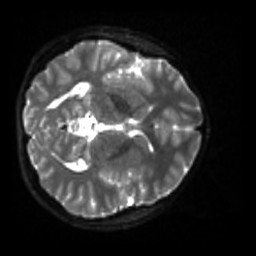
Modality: sbref
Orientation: axial
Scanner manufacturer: siemens
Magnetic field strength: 3 T
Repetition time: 4 s
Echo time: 0.0594 s